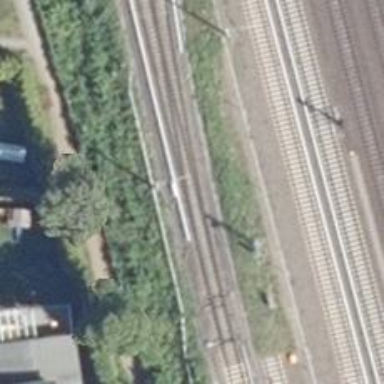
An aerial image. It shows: Railway switch with the turnout pointing to the right.